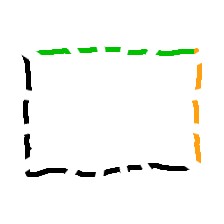
Shape: rectangle